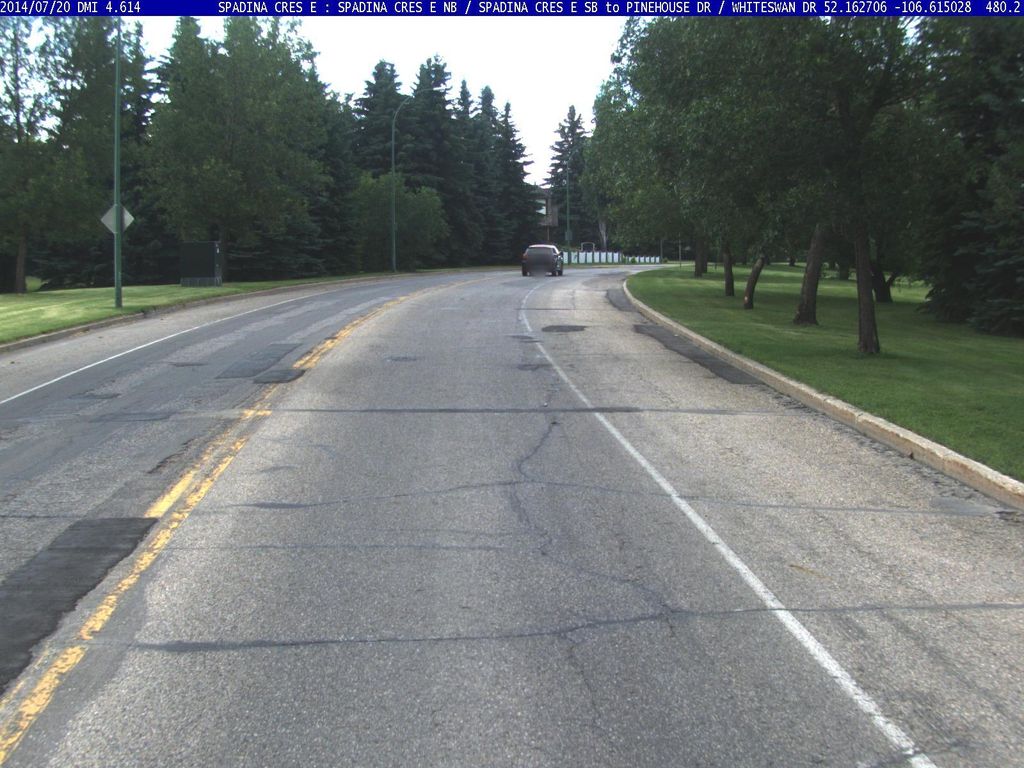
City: saskatoon